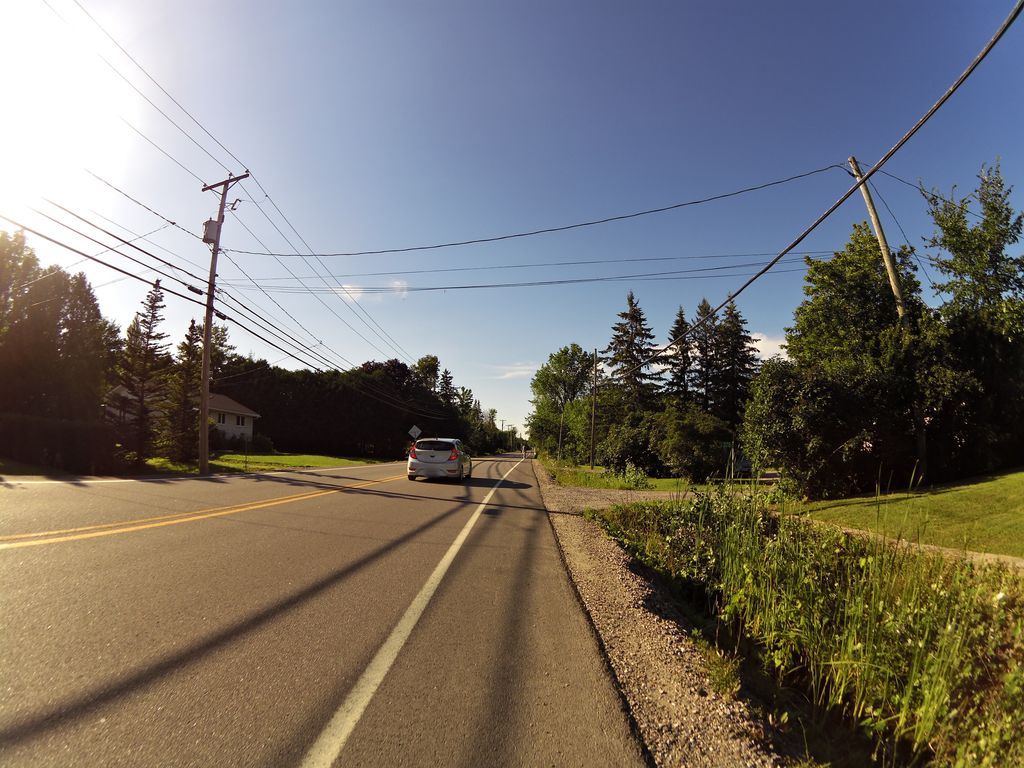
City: ottawa-gatineau